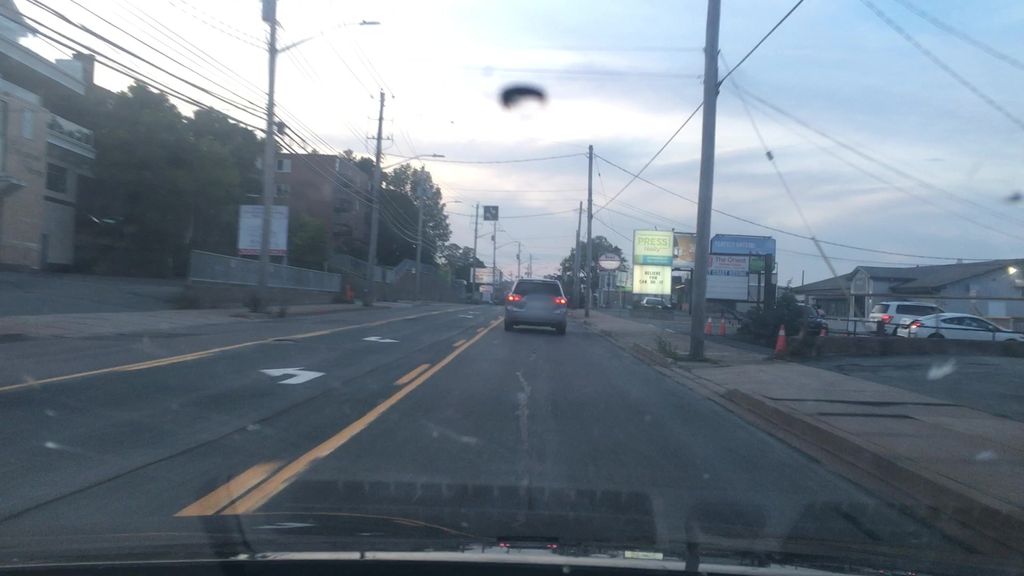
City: halifax